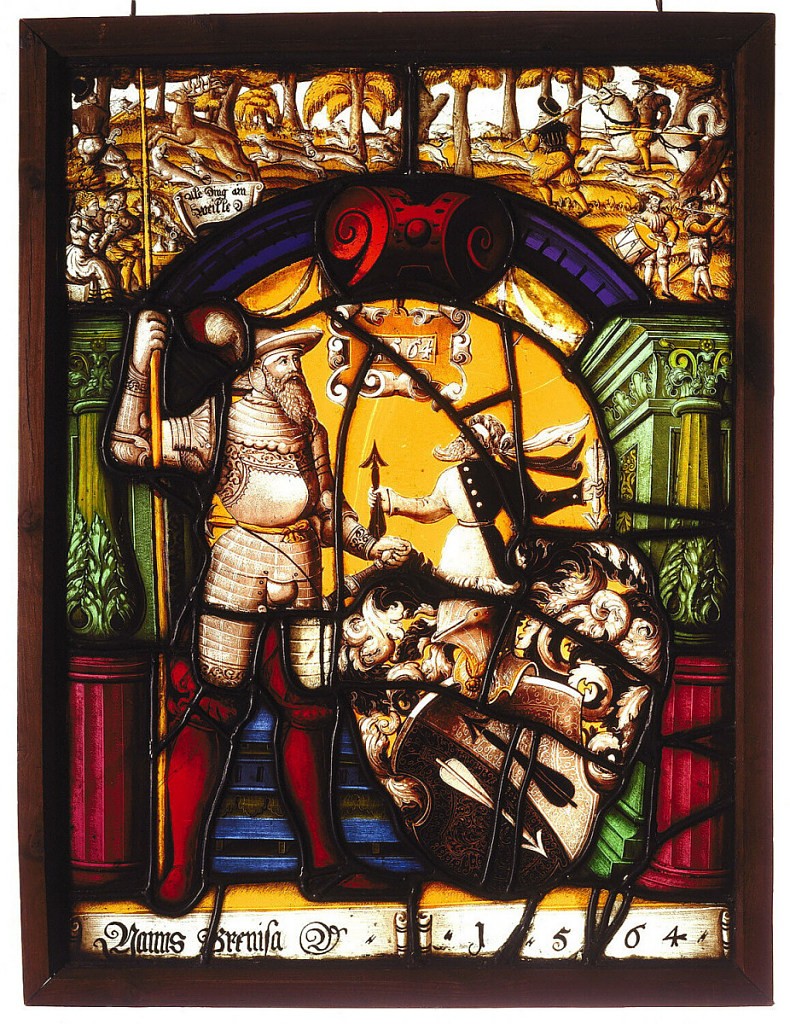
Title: Heraldic Panel
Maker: Hanns Brenisa
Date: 1564
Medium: stained glass, silver stain, enamel, metal
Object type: panel
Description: Rectangular stained glass panel depicting in grisaille, a standing man dressed in armor and red boots, holding a spear in one hand and the other hand on hilt of sword at his side, under a blue and red arch with green pilasters and decorative columns. Next to him, a shield, arrows, and plumes. Flanking him are two bright beet-colored pedestals topped with green finials; behind him, blue stairs. Hanging above is an escutcheon: "1564". Behind the shield, a man stands holding one black arrow pointing up and a white arrow pointing down. Above this, a hunting scene unfolds depicting a man on horseback and two other men on foot, following a stag, with several dogs.